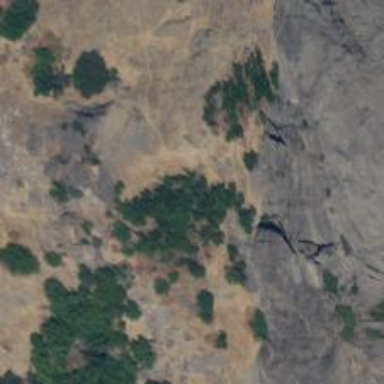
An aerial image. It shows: Climbing crag.